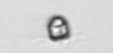
Label: Pyramimonas